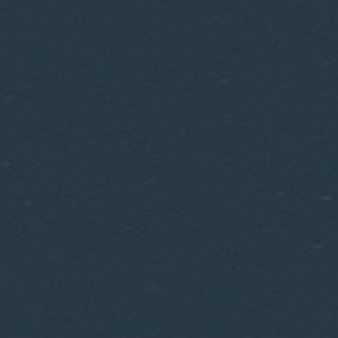
Label: other